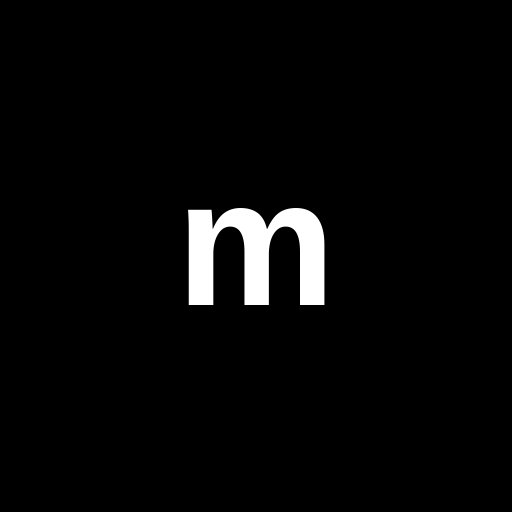
Character: m
Unicode: U+006D (LATIN SMALL LETTER M)